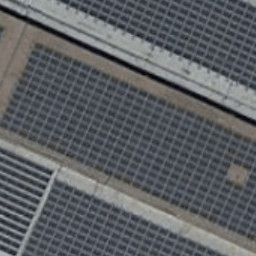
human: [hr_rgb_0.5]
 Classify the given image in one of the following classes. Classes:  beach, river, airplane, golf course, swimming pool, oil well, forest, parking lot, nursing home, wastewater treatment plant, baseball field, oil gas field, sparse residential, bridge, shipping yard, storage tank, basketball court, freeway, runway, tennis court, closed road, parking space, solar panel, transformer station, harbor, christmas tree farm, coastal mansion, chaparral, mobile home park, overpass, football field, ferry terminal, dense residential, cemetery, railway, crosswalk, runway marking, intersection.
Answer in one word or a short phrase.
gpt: solar panel